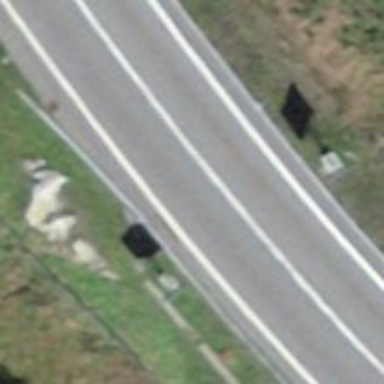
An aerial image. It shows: Asphalt trunk motorway.